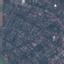
Label: Residential